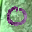
Label: 0